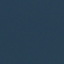
Label: SeaLake